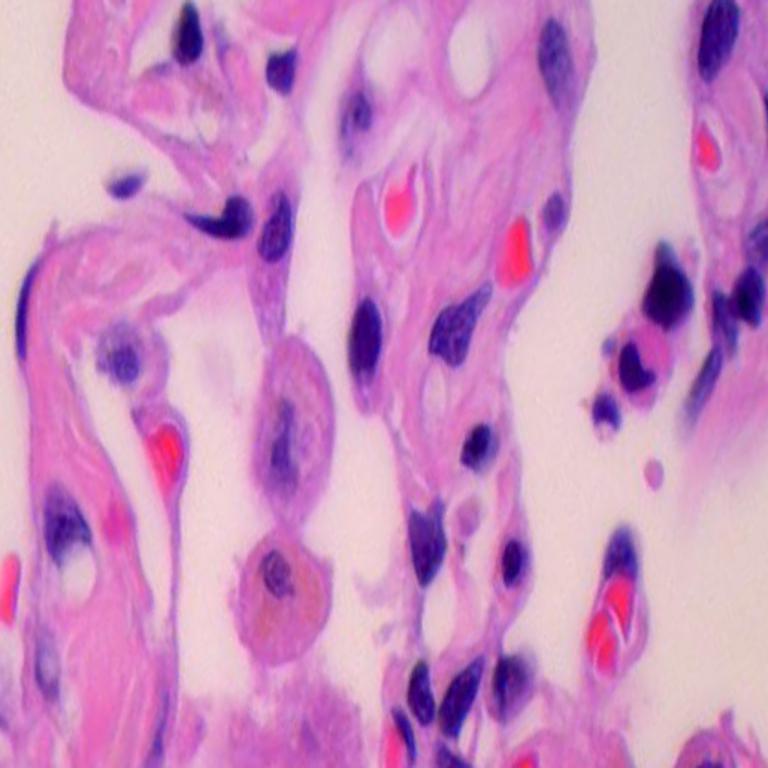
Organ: lung
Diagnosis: benign